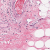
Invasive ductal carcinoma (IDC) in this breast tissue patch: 0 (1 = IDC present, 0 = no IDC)